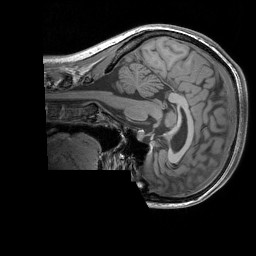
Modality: T1w
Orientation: sagittal
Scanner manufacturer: siemens
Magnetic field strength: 3 T
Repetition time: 1.83 s
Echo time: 0.00303 s